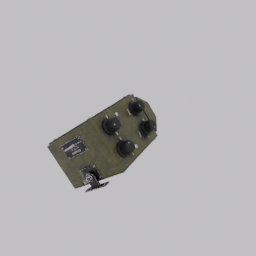
Label: electronics